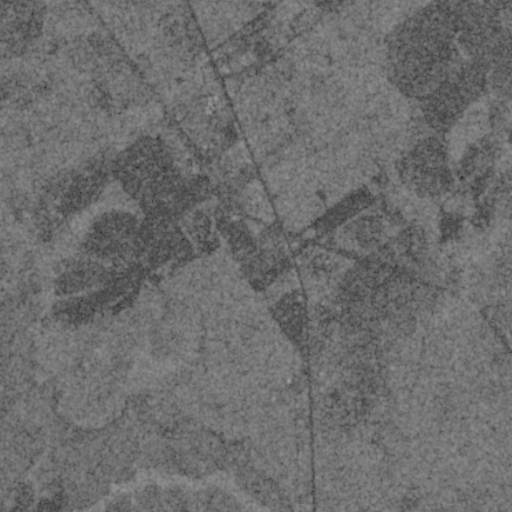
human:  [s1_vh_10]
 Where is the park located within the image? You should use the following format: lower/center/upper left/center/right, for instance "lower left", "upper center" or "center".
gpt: The park is located in the upper left of the image.
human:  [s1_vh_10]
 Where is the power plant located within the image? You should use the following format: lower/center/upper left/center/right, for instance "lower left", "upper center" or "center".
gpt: There is no power plant in the image.

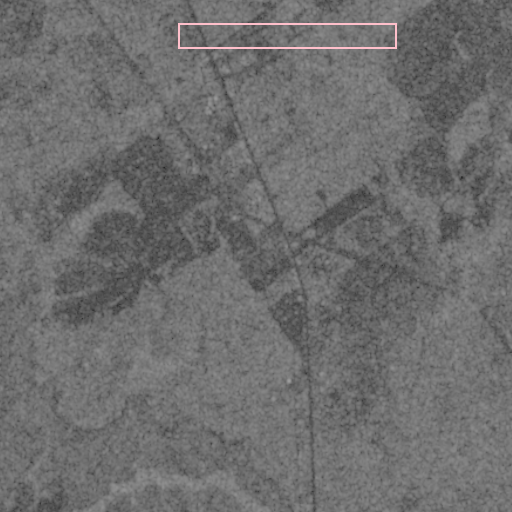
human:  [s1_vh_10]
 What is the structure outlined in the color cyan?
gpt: There is no cyan outline.
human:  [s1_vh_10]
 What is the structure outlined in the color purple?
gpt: There is no structure outlined in purple.